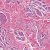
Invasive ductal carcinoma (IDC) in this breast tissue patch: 0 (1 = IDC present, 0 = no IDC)